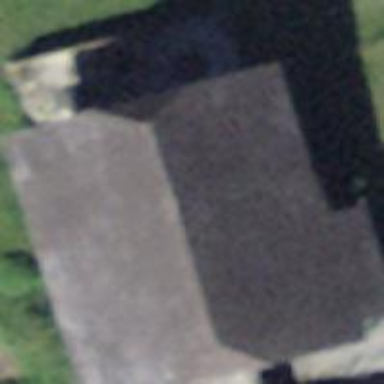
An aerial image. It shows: Rural barn.